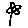
Label: flower